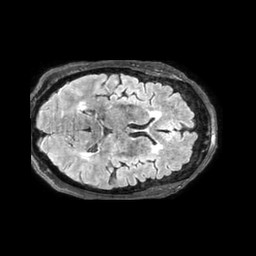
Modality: FLAIR
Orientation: axial
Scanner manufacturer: philips
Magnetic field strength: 3 T
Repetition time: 4.8 s
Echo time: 0.34 s